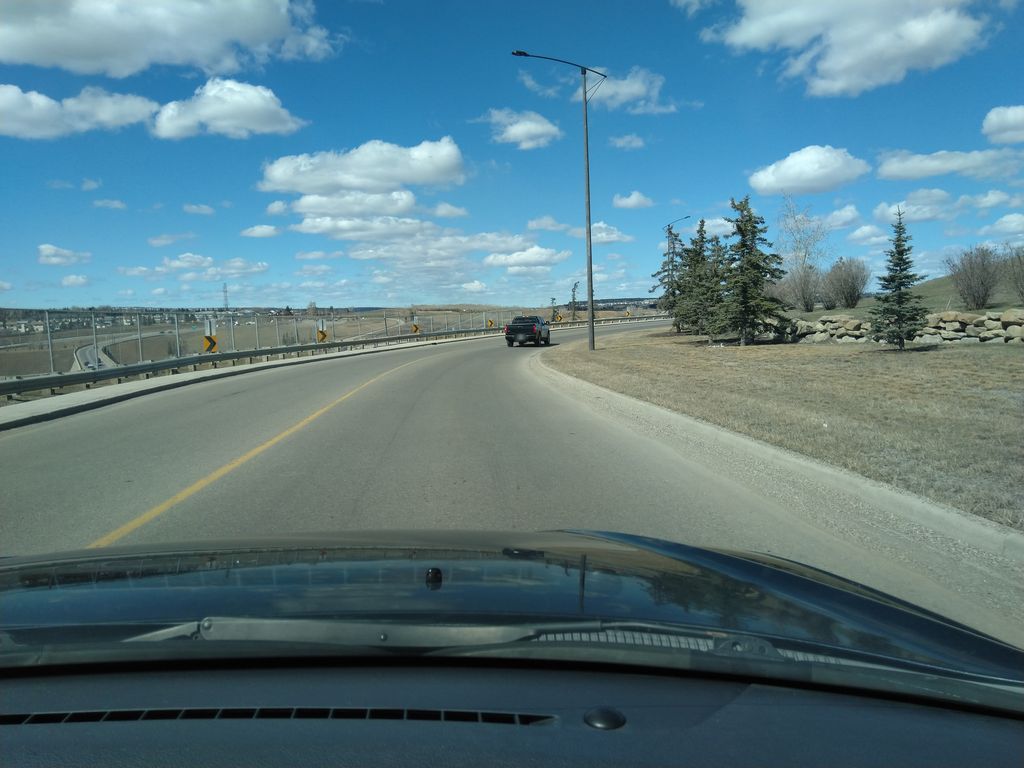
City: calgary